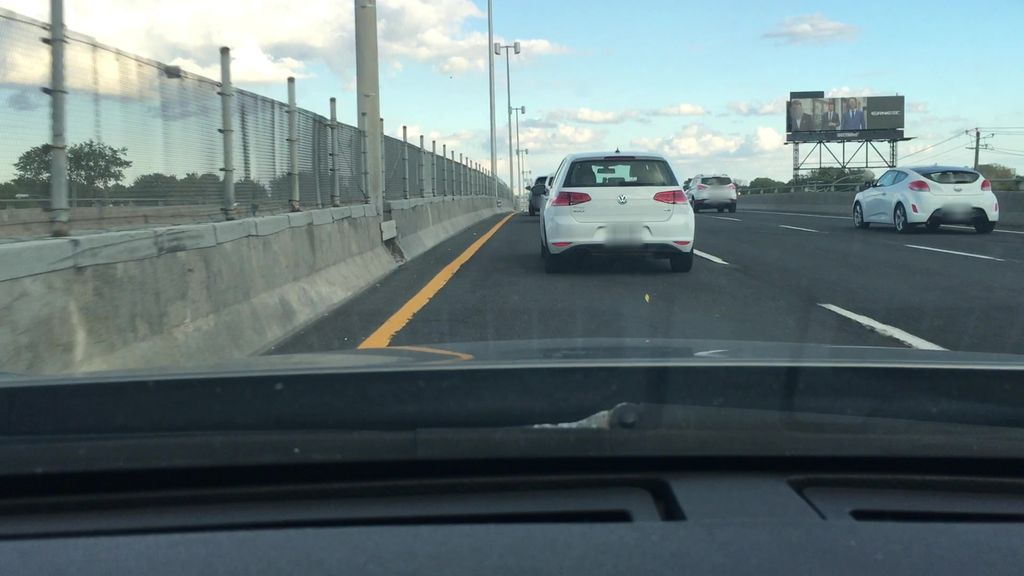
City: montreal